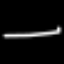
Label: line